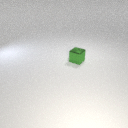
small green metal cube